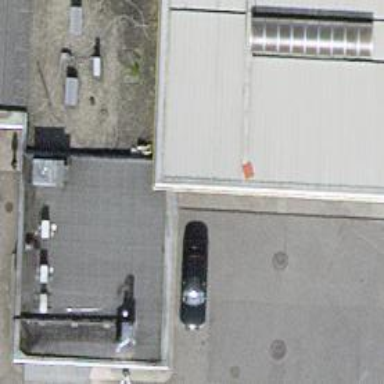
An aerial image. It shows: Public surveillance infrastructure.